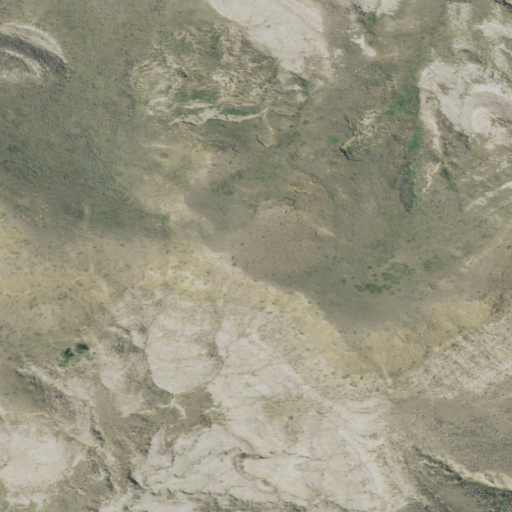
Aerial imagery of mountain in Montana named Mud Buttes containing grassland and shrub